Question: I have 2 windows at the moment. After a user clicks on the Submit button, the Main window appears but it appears as such:

The codes are:
LoginForm.java
'''
package interfaceGUI;
import javax.swing.JLabel;
import javax.swing.JPanel;
import javax.swing.JPasswordField;
import javax.swing.JFrame;
import javax.swing.JTextField;
import javax.swing.JButton;
import java.awt.Button;
import java.awt.FlowLayout;
import java.awt.GridLayout;
import java.awt.event.ActionEvent;
import java.awt.event.ActionListener;
public class LoginForm extends JFrame{
private JLabel loginEmail;
private JLabel loginPass;
private JTextField loginTextField;
private JPasswordField loginPassField;
private JButton submit;
private JPanel loginArea;
private JPanel buttonArea;
public LoginForm()
{
super("Party Supplies Rental");
setLayout(new FlowLayout());
loginEmail = new JLabel("Enter Your Email Address: ");
loginTextField = new JTextField(20);
loginPass = new JLabel("Enter Your Password: ");
loginPassField = new JPasswordField(20);
loginArea = new JPanel();
loginArea.setLayout(new GridLayout(2,2));
loginArea.add(loginEmail); //add to the JPanel
loginArea.add(loginTextField);
loginArea.add(loginPass);
loginArea.add(loginPassField);
add(loginArea); //add JPanel to the frame
submit = new JButton("Submit");
buttonArea = new JPanel();
buttonArea.setLayout(new GridLayout(1,2));
buttonArea.add(submit);
add(buttonArea);
ButtonHandler handler= new ButtonHandler();
submit.addActionListener(handler);
}
public class ButtonHandler implements ActionListener
{
public void actionPerformed(ActionEvent event)
{
if(event.getSource() == submit)
{
dispose();
new Main().setVisible(true);
}
}
}
}
'''
And Main.java:
'''
package interfaceGUI;
import javax.swing.JLabel;
import javax.swing.JPanel;
import javax.swing.JPasswordField;
import javax.swing.JFrame;
import javax.swing.JTextField;
import javax.swing.JButton;
import java.awt.Button;
import java.awt.FlowLayout;
import java.awt.GridLayout;
import java.awt.event.ActionEvent;
import java.awt.event.ActionListener;
public class Main extends JFrame{
private JLabel label;
private JPanel forLabel;
private JButton birthdayCategory;
private JButton summerCategory;
private JButton halloweenCategory;
private JPanel forCategory;
public Main()
{
super("Home");
setLayout(new FlowLayout());
label = new JLabel("Choose the Party Category");
forLabel = new JPanel();
forLabel.setLayout(new GridLayout(1,3));
forLabel.add(label);
add(forLabel);
birthdayCategory = new JButton("Birthday Party");
summerCategory = new JButton("Summer/Festive Party");
halloweenCategory = new JButton("Halloween Party");
forCategory = new JPanel();
forCategory.setLayout(new GridLayout(1,3));
forCategory.add(birthdayCategory);
forCategory.add(summerCategory);
forCategory.add(halloweenCategory);
add(forCategory);
}
}
'''
The testMain.java:
'''
package interfaceGUI;
import javax.swing.JFrame;
public class testMain {
public static void main(String[] args) {
Main myFrame = new Main();
myFrame.setSize(300,200); //not working
myFrame.setDefaultCloseOperation(JFrame.EXIT_ON_CLOSE);
myFrame.setVisible(true);
}
}
'''
Can anybody suggest me what's wrong? Thanks.
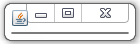
Answer: I wouldn't call 'setSize()' but rather would let my components and the layout managers set their own sizes by calling 'pack()'. Occasionally you might want to override a component's 'getPreferredSize()' but if you do so, do it with extreme care.
Calling 'pack()' does seem to work for me with your code:
'''
import java.awt.FlowLayout;
import java.awt.GridLayout;
import java.awt.event.ActionEvent;
import java.awt.event.ActionListener;
import javax.swing.JButton;
import javax.swing.JFrame;
import javax.swing.JLabel;
import javax.swing.JPanel;
import javax.swing.JPasswordField;
import javax.swing.JTextField;
import javax.swing.SwingUtilities;
public class TestMain {
private static void createAndShowGui() {
LoginForm loginForm = new LoginForm();
loginForm.pack();
loginForm.setVisible(true);
}
public static void main(String[] args) {
SwingUtilities.invokeLater(new Runnable() {
public void run() {
createAndShowGui();
}
});
}
}
class LoginForm extends JFrame {
private JLabel loginEmail;
private JLabel loginPass;
private JTextField loginTextField;
private JPasswordField loginPassField;
private JButton submit;
private JPanel loginArea;
private JPanel buttonArea;
public LoginForm() {
super("Party Supplies Rental");
setLayout(new FlowLayout());
loginEmail = new JLabel("Enter Your Email Address: ");
loginTextField = new JTextField(20);
loginPass = new JLabel("Enter Your Password: ");
loginPassField = new JPasswordField(20);
loginArea = new JPanel();
loginArea.setLayout(new GridLayout(2, 2));
loginArea.add(loginEmail); // add to the JPanel
loginArea.add(loginTextField);
loginArea.add(loginPass);
loginArea.add(loginPassField);
add(loginArea); // add JPanel to the frame
submit = new JButton("Submit");
buttonArea = new JPanel();
buttonArea.setLayout(new GridLayout(1, 2));
buttonArea.add(submit);
add(buttonArea);
ButtonHandler handler = new ButtonHandler();
submit.addActionListener(handler);
}
public class ButtonHandler implements ActionListener {
public void actionPerformed(ActionEvent event) {
if (event.getSource() == submit) {
dispose();
Main main = new Main();
main.pack();
main.setVisible(true);
}
}
}
}
class Main extends JFrame {
private JLabel label;
private JPanel forLabel;
private JButton birthdayCategory;
private JButton summerCategory;
private JButton halloweenCategory;
private JPanel forCategory;
public Main() {
super("Home");
setLayout(new FlowLayout());
label = new JLabel("Choose the Party Category");
forLabel = new JPanel();
forLabel.setLayout(new GridLayout(1, 3));
forLabel.add(label);
add(forLabel);
birthdayCategory = new JButton("Birthday Party");
summerCategory = new JButton("Summer/Festive Party");
halloweenCategory = new JButton("Halloween Party");
forCategory = new JPanel();
forCategory.setLayout(new GridLayout(1, 3));
forCategory.add(birthdayCategory);
forCategory.add(summerCategory);
forCategory.add(halloweenCategory);
add(forCategory);
}
}
'''
---
Note that if this were my project, I'd change it to use a CardLayout to swap views, something like:
'''
import java.awt.BorderLayout;
import java.awt.CardLayout;
import java.awt.Component;
import java.awt.Dimension;
import java.awt.Font;
import java.awt.GridBagConstraints;
import java.awt.GridBagLayout;
import java.awt.GridLayout;
import java.awt.Insets;
import java.awt.Window;
import java.awt.event.ActionEvent;
import java.awt.event.KeyEvent;
import java.beans.PropertyChangeEvent;
import java.beans.PropertyChangeListener;
import javax.swing.*;
@SuppressWarnings("serial")
public class TestMain2 extends JPanel {
private static final String GUI_NAME = "My GUI";
private CardLayout cardLayout = new CardLayout();
private LoginPanel loginPanel = new LoginPanel();
private HomePanel homePanel = new HomePanel();
public TestMain2() {
setLayout(cardLayout);
add(loginPanel, LoginPanel.NAME);
add(homePanel, HomePanel.NAME);
for (PartyCategory partyCategory : PartyCategory.values()) {
PartyPanel partyPanel = new PartyPanel(partyCategory.getName());
partyPanel.addPropertyChangeListener(PartyPanel.RETURN, new PartyPanelListener());
add(partyPanel, partyCategory.getName());
}
loginPanel.addPropertyChangeListener(LoginPanel.NAME, new LoginPanelListener());
homePanel.addPropertyChangeListener(HomePanel.PARTY_CATEGORY, new HomeListener());
}
private class LoginPanelListener implements PropertyChangeListener {
@Override
public void propertyChange(PropertyChangeEvent evt) {
if (evt.getNewValue() == Boolean.TRUE) {
System.out.println("Submit Pressed");
System.out.println("Login: " + loginPanel.getLogin());
// TODO: Dangerous code!!! Delete this!!!
System.out.println("Password: " + new String(loginPanel.getPassword()));
cardLayout.show(TestMain2.this, HomePanel.NAME);
} else {
System.out.println("Cancel Pressed");
}
}
}
private class HomeListener implements PropertyChangeListener {
@Override
public void propertyChange(PropertyChangeEvent evt) {
PartyCategory partyCategory = (PartyCategory) evt.getNewValue();
cardLayout.show(TestMain2.this, partyCategory.getName());
}
}
private class PartyPanelListener implements PropertyChangeListener {
@Override
public void propertyChange(PropertyChangeEvent evt) {
if (evt.getNewValue() == Boolean.TRUE) {
cardLayout.show(TestMain2.this, HomePanel.NAME);
}
}
}
private static void createAndShowGui() {
TestMain2 mainPanel = new TestMain2();
JFrame frame = new JFrame(GUI_NAME);
frame.setDefaultCloseOperation(JFrame.DISPOSE_ON_CLOSE);
frame.getContentPane().add(mainPanel);
frame.pack();
frame.setLocationByPlatform(true);
frame.setVisible(true);
}
public static void main(String[] args) {
SwingUtilities.invokeLater(new Runnable() {
public void run() {
createAndShowGui();
}
});
}
}
@SuppressWarnings({"serial", "hiding"})
class LoginPanel extends JPanel {
public static final String NAME = "Login";
private static final int COLS = 10;
private static final String EMAIL_PROMPT = "Enter Your Email Address:";
private static final String PASSWORD_PROMPT = "Enter Your Password:";
private boolean submitPressed = false;
private JTextField textField = new JTextField(COLS);
private JPasswordField passField = new JPasswordField(COLS);
public LoginPanel() {
JPanel buttonPanel = new JPanel(new GridLayout(1, 0, 5, 5));
buttonPanel.add(new JButton(new ButtonAction("Submit", KeyEvent.VK_S, true)));
buttonPanel.add(new JButton(new ButtonAction("Cancel", KeyEvent.VK_C, false)));
buttonPanel.add(new JButton(new ExitAction()));
JPanel innerPanel = new JPanel(new GridBagLayout());
innerPanel.setBorder(BorderFactory.createTitledBorder(NAME));
innerPanel.add(new JLabel(EMAIL_PROMPT, JLabel.LEADING), getGbc(0, 0));
innerPanel.add(textField, getGbc(1, 0));
innerPanel.add(new JLabel(PASSWORD_PROMPT, JLabel.LEADING), getGbc(0, 1));
innerPanel.add(passField, getGbc(1, 1));
innerPanel.add(buttonPanel, getGbc(0, 2, 2, 1));
add(innerPanel);
}
public boolean isLoginValid() {
return submitPressed;
}
public void setSubmitPressed(boolean submitPressed) {
this.submitPressed = submitPressed;
firePropertyChange(NAME, null, submitPressed);
}
public String getLogin() {
return textField.getText();
}
public char[] getPassword() {
return passField.getPassword();
}
private class ButtonAction extends AbstractAction {
private boolean submitPressed;
public ButtonAction(String name, int mnemonic, boolean submitPressed) {
super(name);
putValue(MNEMONIC_KEY, mnemonic);
this.submitPressed = submitPressed;
}
@Override
public void actionPerformed(ActionEvent e) {
setSubmitPressed(submitPressed);
}
}
private static GridBagConstraints getGbc(int x, int y, int width, int height) {
GridBagConstraints gbc = new GridBagConstraints();
gbc.gridx = x;
gbc.gridy = y;
gbc.gridwidth = width;
gbc.gridheight = height;
gbc.weightx = 1.0;
gbc.weighty = 1.0;
if (x == 1) {
gbc.insets = new Insets(5, 15, 5, 5);
gbc.fill = GridBagConstraints.HORIZONTAL;
gbc.anchor = GridBagConstraints.EAST;
} else {
gbc.insets = new Insets(5, 5, 5, 5);
gbc.fill = GridBagConstraints.BOTH;
gbc.anchor = GridBagConstraints.WEST;
}
return gbc;
}
private static GridBagConstraints getGbc(int x, int y) {
return getGbc(x, y, 1, 1);
}
}
@SuppressWarnings({"serial", "hiding"})
class HomePanel extends JPanel {
public static final String NAME = "Home";
public static final String PARTY_CATEGORY = "Party Category";
private static final String PROMPT = "Choose Party Category:";
private PartyCategory partyCategory = null;
public HomePanel() {
JPanel buttonPanel = new JPanel(new GridLayout(1, 0, 5, 5));
for (PartyCategory partyCategory : PartyCategory.values()) {
buttonPanel.add(new JButton(new ButtonListener(partyCategory)));
}
add(new JLabel(PROMPT));
add(buttonPanel);
}
public PartyCategory getPartyCategory() {
return partyCategory;
}
public void setPartyCategory(PartyCategory partyCategory) {
this.partyCategory = partyCategory;
firePropertyChange(PARTY_CATEGORY, null, partyCategory);
}
private class ButtonListener extends AbstractAction {
private PartyCategory partyCategory;
public ButtonListener(PartyCategory partyCategory) {
super(partyCategory.getName());
this.partyCategory = partyCategory;
int mnemonic = partyCategory.getName().charAt(0);
putValue(MNEMONIC_KEY, mnemonic);
}
@Override
public void actionPerformed(ActionEvent e) {
setPartyCategory(partyCategory);
}
}
}
enum PartyCategory {
BIRTHDAY_PARTY("Birthday Party"),
SUMMER_FESTIVE_PARTY("Summer/Festive Party"),
HALLOWEEN_PARTY("Halloween Party");
private String name;
private PartyCategory(String name) {
this.name = name;
}
public String getName() {
return name;
}
}
@SuppressWarnings("serial")
class PartyPanel extends JPanel {
public static final String RETURN = "return";
private static final int PREF_W = 400;
private static final int PREF_H = PREF_W;
public PartyPanel(String name) {
JLabel label = new JLabel(name, SwingConstants.CENTER);
label.setFont(label.getFont().deriveFont(Font.BOLD, 48f));
JPanel returnButtonPanel = new JPanel();
returnButtonPanel.add(new JButton(new ReturnAction()));
returnButtonPanel.add(new JButton(new ExitAction()));
setLayout(new BorderLayout());
add(label);
add(returnButtonPanel, BorderLayout.PAGE_END);
}
@Override
public Dimension getPreferredSize() {
Dimension superSize = super.getPreferredSize();
if (isPreferredSizeSet()) {
return superSize;
}
int prefW = Math.max(superSize.width, PREF_W);
int prefH = Math.max(superSize.height, PREF_H);
return new Dimension(prefW, prefH);
}
private class ReturnAction extends AbstractAction {
public ReturnAction() {
super("Return Home");
putValue(MNEMONIC_KEY, KeyEvent.VK_R);
}
@Override
public void actionPerformed(ActionEvent e) {
PartyPanel.this.firePropertyChange(RETURN, null, true);
}
}
}
@SuppressWarnings("serial")
class ExitAction extends AbstractAction {
public ExitAction() {
super("Exit");
putValue(MNEMONIC_KEY, KeyEvent.VK_X);
}
@Override
public void actionPerformed(ActionEvent e) {
// this will not work for JMenuItem which would require a test to see if coming
// from a pop up first.
Component source = (Component) e.getSource();
Window win = SwingUtilities.getWindowAncestor(source);
win.dispose();
}
}
'''